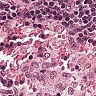
Metastatic tissue present: no